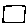
Label: square